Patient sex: F
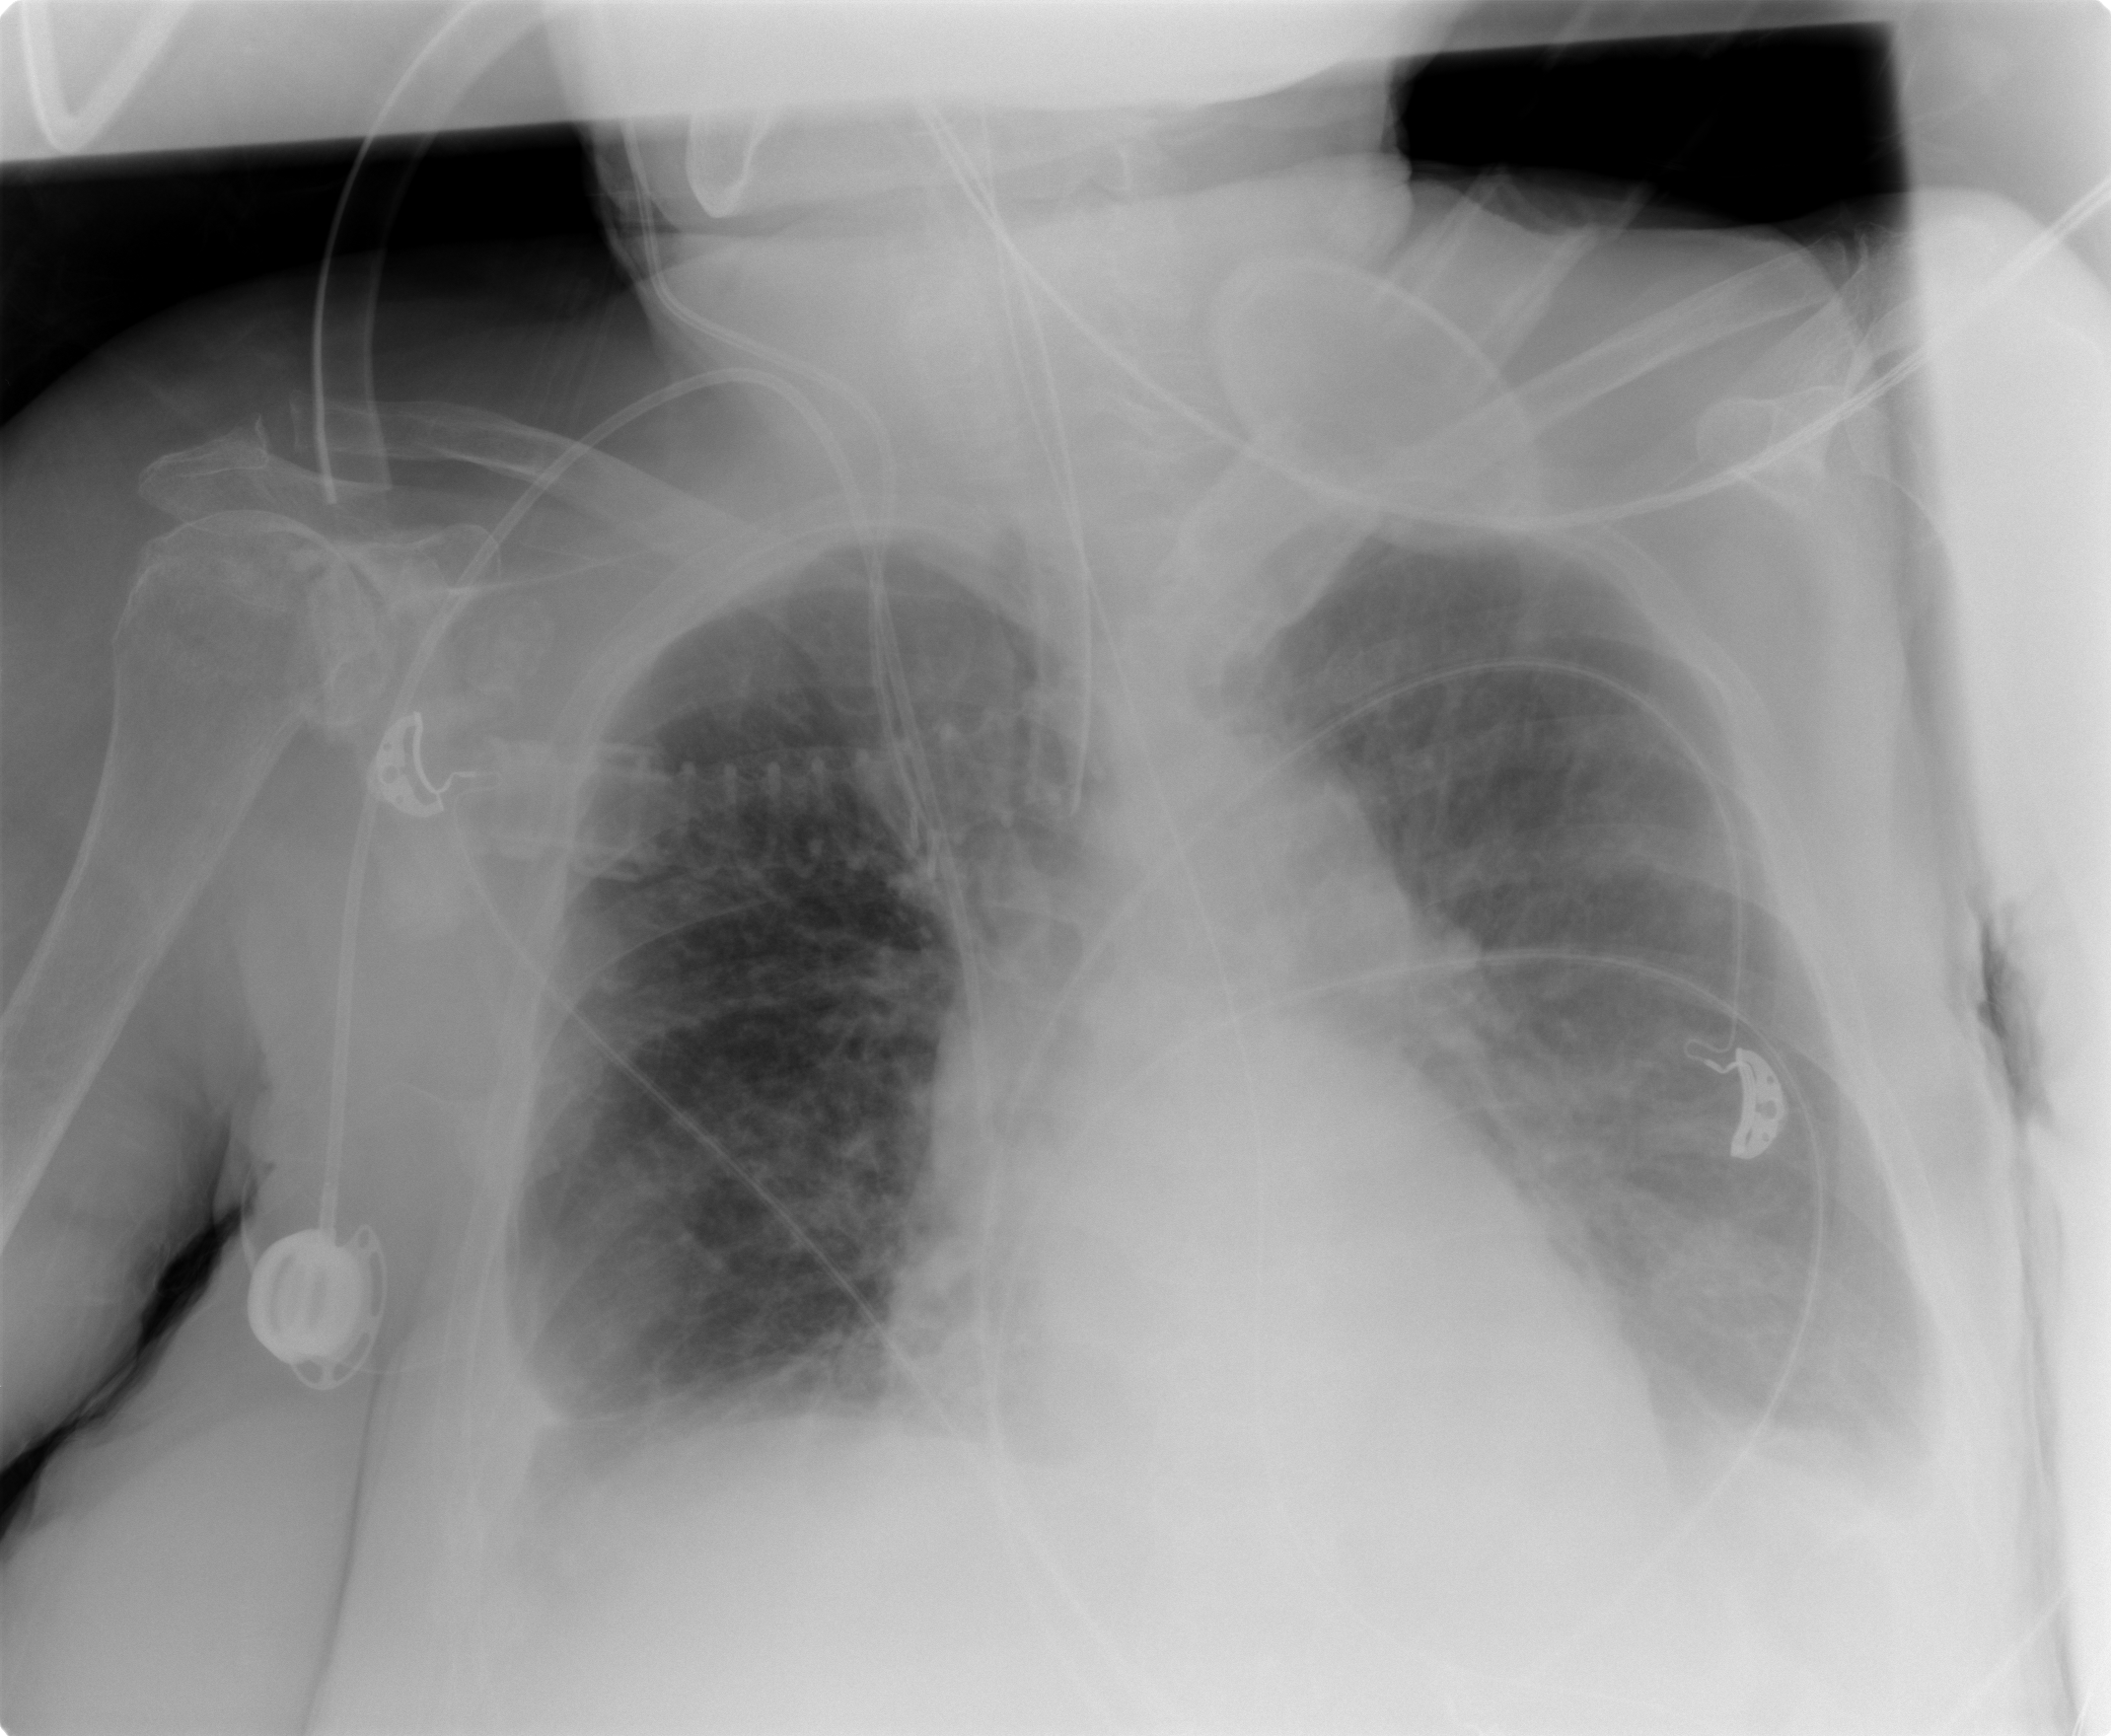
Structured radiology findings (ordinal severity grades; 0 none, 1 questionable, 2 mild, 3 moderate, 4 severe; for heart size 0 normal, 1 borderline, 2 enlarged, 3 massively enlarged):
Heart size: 0
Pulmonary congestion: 2
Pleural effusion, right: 2
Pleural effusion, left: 2
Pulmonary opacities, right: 0
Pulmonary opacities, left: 0
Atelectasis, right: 2
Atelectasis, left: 2